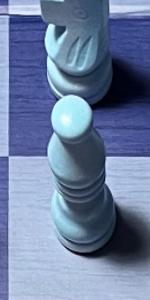
Label: Bishop_White